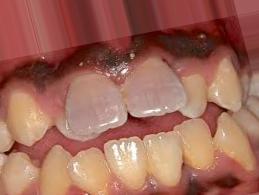
Condition: Tooth Discoloration